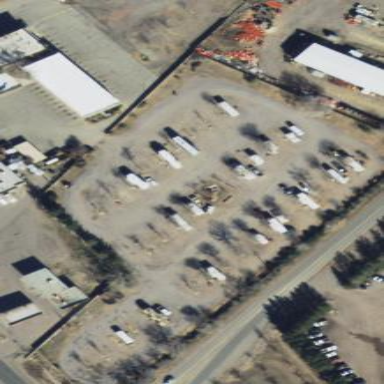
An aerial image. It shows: Caravan site for tourism.